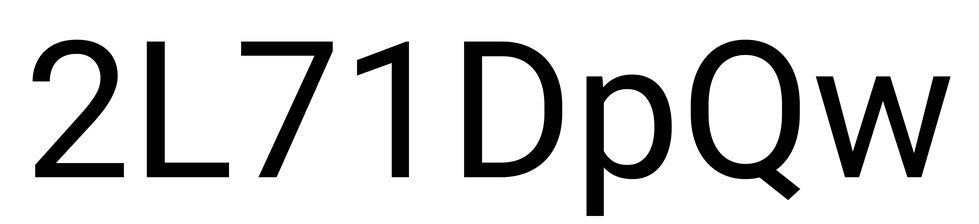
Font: Roboto_Regular